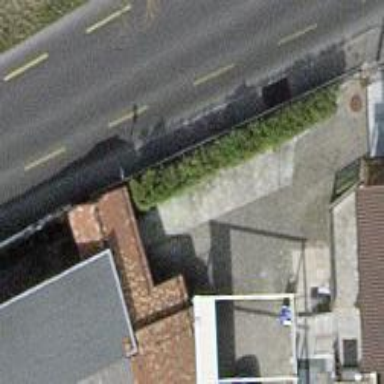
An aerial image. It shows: Hedge acting as barrier.